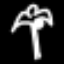
Label: palm tree